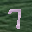
Label: 7